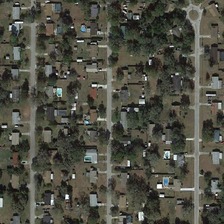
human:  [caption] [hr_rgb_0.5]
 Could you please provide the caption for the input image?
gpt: many gray black buildings and green trees are in a medium residential area .

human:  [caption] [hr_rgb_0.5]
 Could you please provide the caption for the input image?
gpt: many gray black buildings and green trees are in a medium residential area .

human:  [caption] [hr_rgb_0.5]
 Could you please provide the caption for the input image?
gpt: many gray black buildings and green trees are in a medium residential area .

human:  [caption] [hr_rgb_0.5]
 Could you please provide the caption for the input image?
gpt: many gray black buildings and green trees are in a medium residential area .

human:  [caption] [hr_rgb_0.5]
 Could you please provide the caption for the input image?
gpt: many gray black buildings and green trees are in a medium residential area .